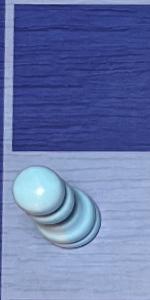
Label: Pawn_White